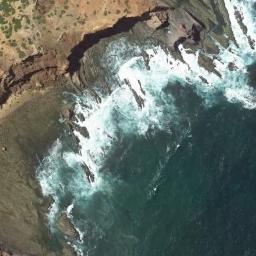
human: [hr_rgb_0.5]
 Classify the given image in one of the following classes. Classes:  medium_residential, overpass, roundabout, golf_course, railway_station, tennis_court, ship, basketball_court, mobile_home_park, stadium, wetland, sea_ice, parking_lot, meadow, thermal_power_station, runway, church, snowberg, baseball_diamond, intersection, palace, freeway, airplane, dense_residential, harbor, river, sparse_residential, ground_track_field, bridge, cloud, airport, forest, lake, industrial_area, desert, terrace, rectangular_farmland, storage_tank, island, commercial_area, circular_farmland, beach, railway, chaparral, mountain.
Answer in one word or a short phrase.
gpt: beach